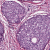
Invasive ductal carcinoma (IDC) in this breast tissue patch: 0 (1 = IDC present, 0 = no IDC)